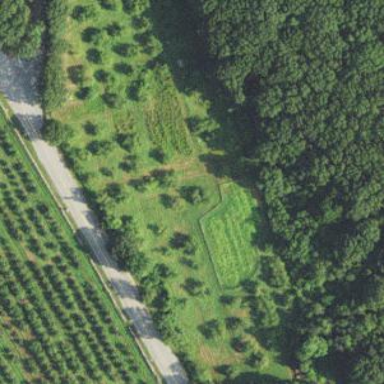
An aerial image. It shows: Orchard.